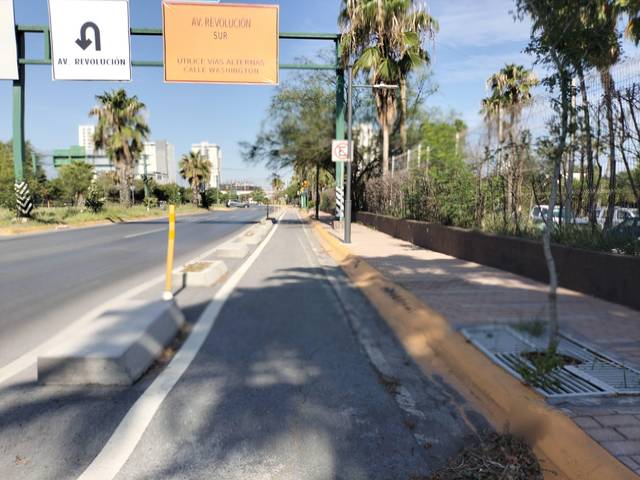
Region: Mexico
Coordinates: 25.675, -100.293